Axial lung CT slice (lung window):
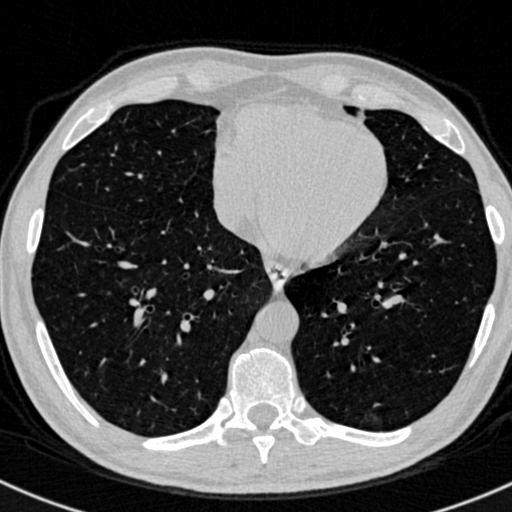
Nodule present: no